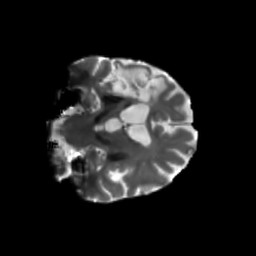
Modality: T2w
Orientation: coronal
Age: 64
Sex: female
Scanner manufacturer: siemens
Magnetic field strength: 3 T
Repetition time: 5.25 s
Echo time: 0.08 s